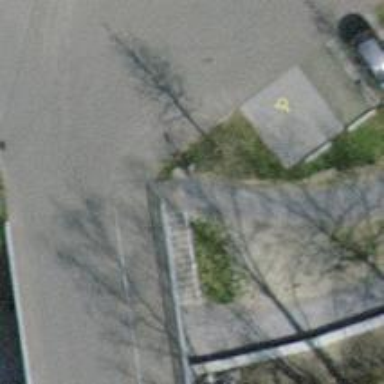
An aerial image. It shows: Concrete steps.